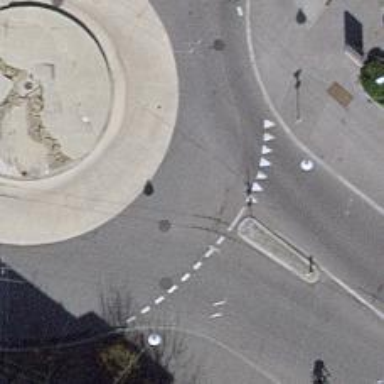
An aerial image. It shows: Tertiary road with asphalt surface leading to roundabout. The road has trolley wires installed.